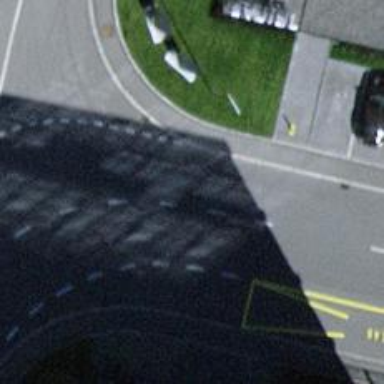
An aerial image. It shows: Residential road with marked parking lanes on both sides. The surface of the road is asphalt.